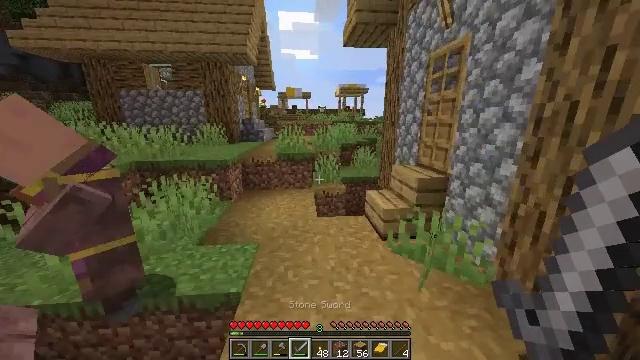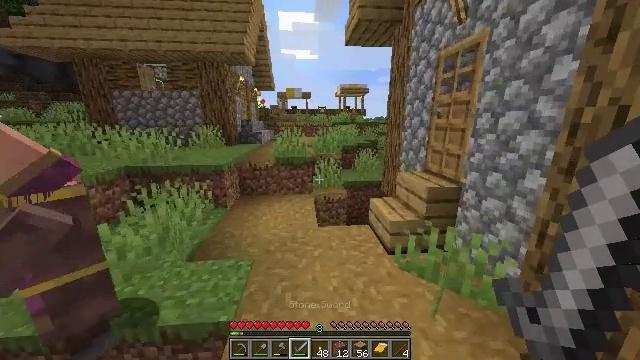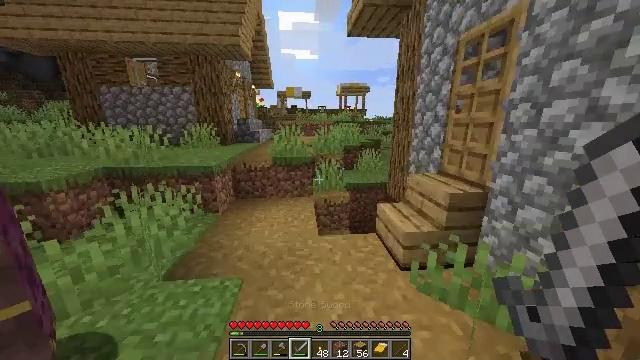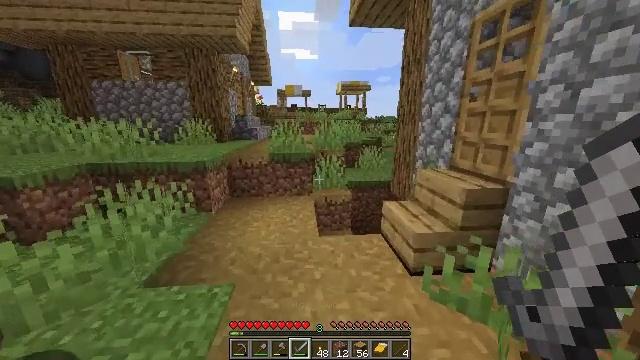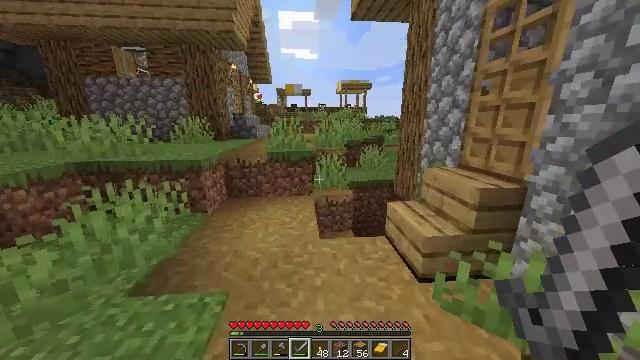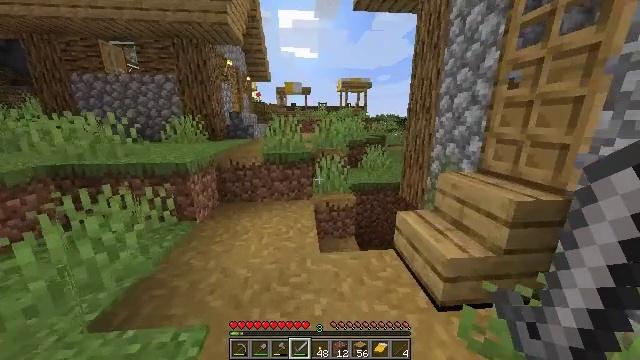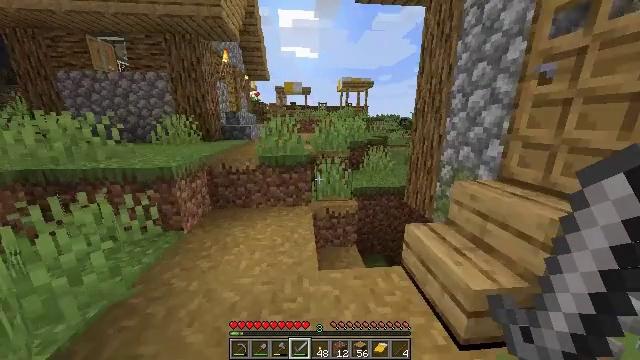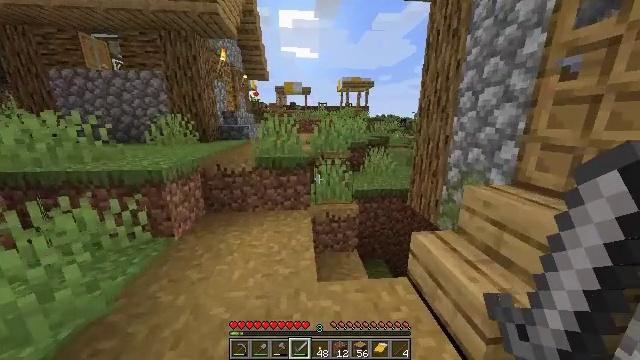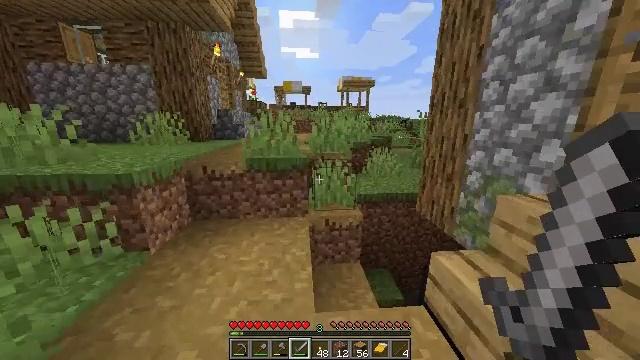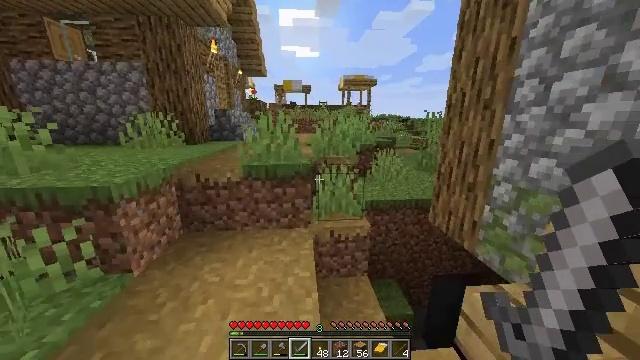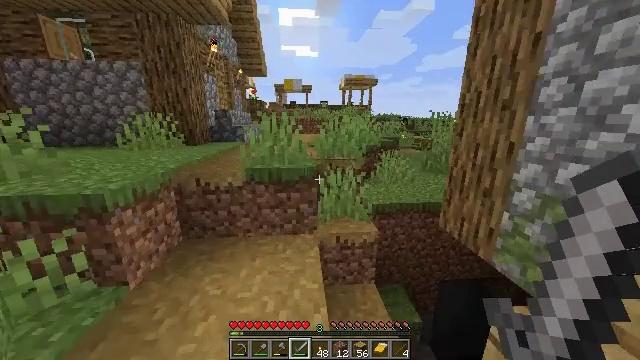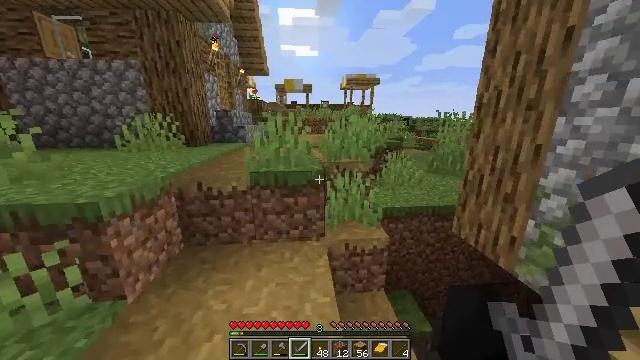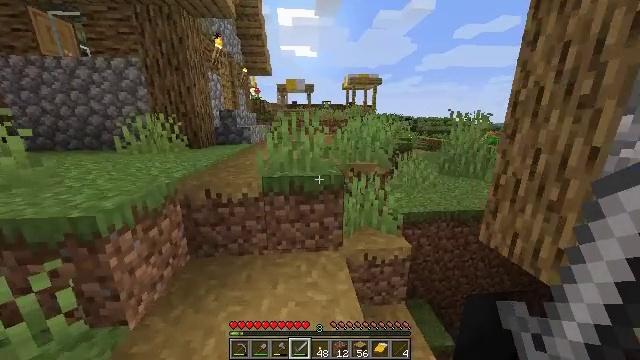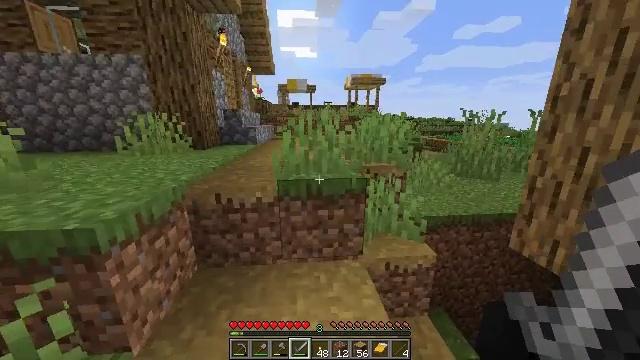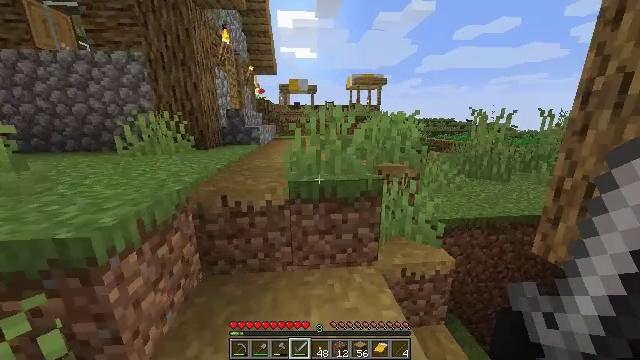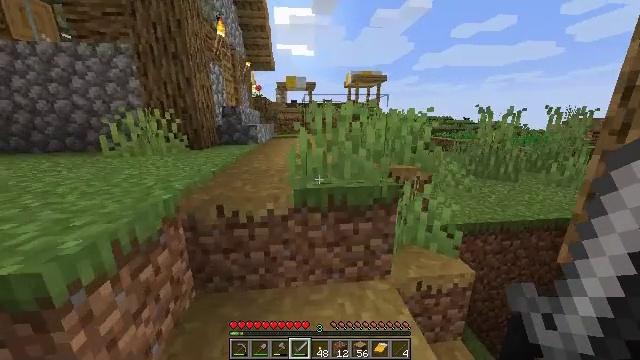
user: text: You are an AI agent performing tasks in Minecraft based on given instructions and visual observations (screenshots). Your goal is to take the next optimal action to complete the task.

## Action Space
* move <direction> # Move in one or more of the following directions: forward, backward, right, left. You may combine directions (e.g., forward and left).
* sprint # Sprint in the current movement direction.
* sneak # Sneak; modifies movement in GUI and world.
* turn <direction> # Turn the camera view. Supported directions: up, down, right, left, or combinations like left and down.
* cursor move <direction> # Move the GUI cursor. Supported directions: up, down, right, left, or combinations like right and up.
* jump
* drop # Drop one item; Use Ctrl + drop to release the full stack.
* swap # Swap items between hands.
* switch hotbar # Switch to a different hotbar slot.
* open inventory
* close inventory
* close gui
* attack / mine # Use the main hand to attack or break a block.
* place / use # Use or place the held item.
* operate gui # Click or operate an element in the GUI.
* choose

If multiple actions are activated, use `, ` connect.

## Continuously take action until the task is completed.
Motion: motion action
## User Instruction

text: Harvest carrots from the farmland.
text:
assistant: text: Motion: move forward, sprint, jump
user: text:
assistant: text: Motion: move forward, sprint
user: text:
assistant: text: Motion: move forward, sprint
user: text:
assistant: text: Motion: move forward, sprint
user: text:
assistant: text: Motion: move forward, sprint
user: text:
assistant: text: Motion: move forward, sprint
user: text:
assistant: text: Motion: move forward, sprint
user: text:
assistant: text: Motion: move forward, sprint
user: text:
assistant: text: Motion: move forward and move left, sprint
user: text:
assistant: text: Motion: move forward and move left, sprint
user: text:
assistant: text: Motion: move forward and move left, sprint
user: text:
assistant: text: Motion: move forward and move left, sprint
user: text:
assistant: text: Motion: move forward and move left, sprint
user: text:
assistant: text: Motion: move forward, sprint
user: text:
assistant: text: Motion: move forward, sprint
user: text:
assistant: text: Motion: move forward, sprint
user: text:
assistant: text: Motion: move forward, sprint, jump
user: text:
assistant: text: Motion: move forward, sprint, jump
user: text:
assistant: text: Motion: move forward, sprint, turn right, jump
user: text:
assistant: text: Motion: move forward, sprint, turn right and down, jump
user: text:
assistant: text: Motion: move forward, sprint, turn right and down
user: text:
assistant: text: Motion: move forward, sprint, turn right
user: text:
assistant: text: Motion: move forward, sprint, turn right
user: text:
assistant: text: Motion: move forward and move left, sprint, turn right
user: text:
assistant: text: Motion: move forward and move left, sprint, turn right
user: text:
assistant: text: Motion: move forward and move left, sprint, turn right
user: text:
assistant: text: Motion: move forward and move left, sprint, turn right
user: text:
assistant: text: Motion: move forward and move left, sprint, turn right
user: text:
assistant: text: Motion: move forward and move left, sprint, turn right
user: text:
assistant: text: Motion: move forward and move left, sprint, turn right